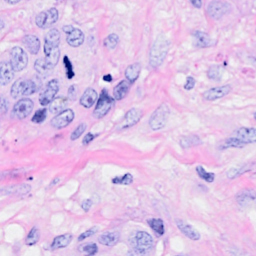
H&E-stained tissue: Breast